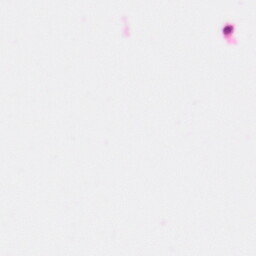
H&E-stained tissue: Colon